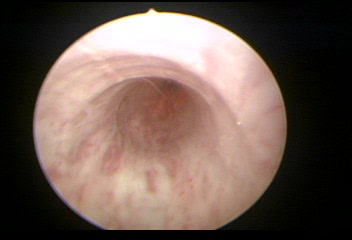
Modality: WLC
Class: Normal mucosa
Bladder cancer association: No